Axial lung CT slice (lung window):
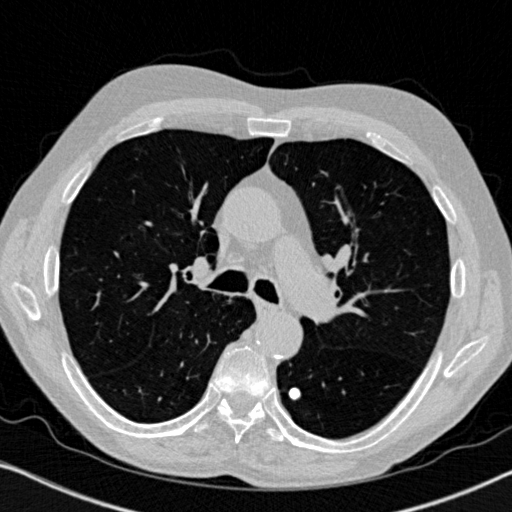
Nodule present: yes
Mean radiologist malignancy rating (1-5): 1